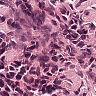
Metastatic tissue present: no